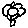
Label: flower